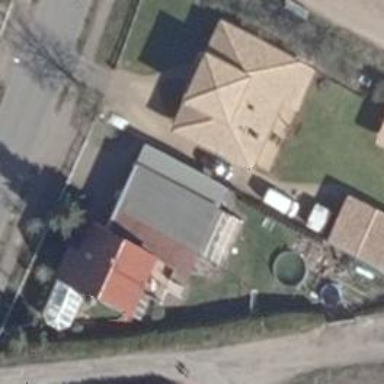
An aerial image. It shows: Garage.